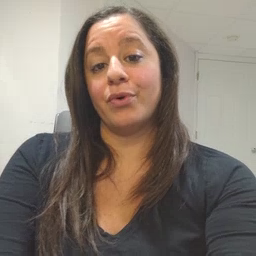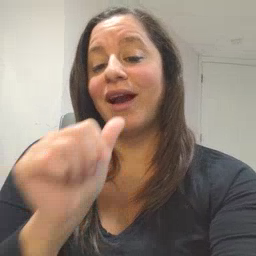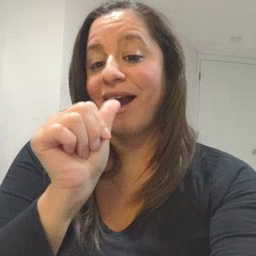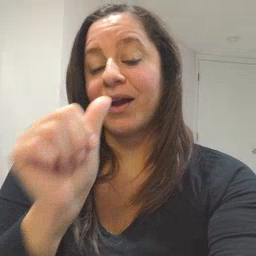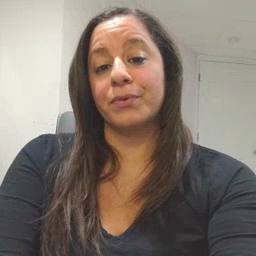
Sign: nuts